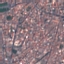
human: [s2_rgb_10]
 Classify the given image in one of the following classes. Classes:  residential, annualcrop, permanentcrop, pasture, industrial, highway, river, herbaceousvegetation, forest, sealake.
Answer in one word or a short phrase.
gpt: Residential